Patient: sex F, age 62
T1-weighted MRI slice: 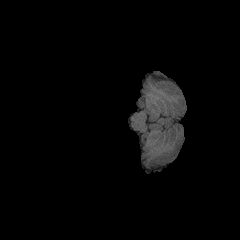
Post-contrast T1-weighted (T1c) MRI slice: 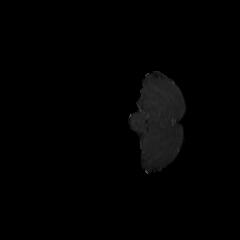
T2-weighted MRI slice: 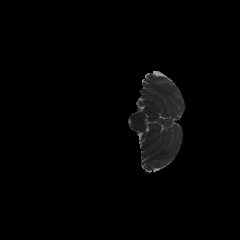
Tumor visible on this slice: no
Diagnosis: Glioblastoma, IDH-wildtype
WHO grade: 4